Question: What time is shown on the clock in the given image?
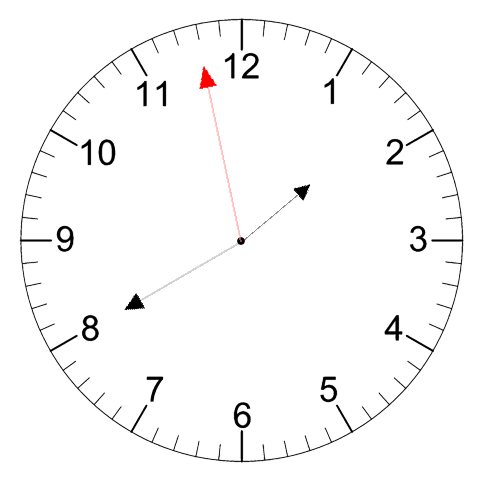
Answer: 01:39:58